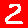
Digit: 2